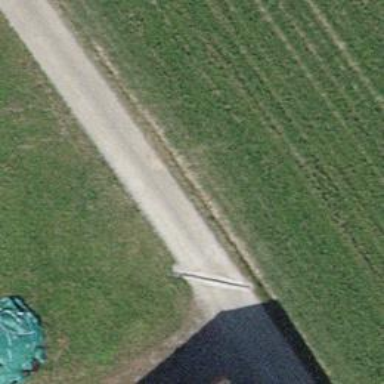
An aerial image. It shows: Gravel track with grade2 quality.